Question: Once upon a time my debugger hit the breakpoint on Log.d:
'''
@Override
public void onDataChanged(DataTypeChanged dataType) {
if (!isDetached()) {
if(getActivity()==null){
Log.d(CommonConstants.DEBUG_TAG, "Yes, it is null.");
}
List<WeekViewCoreTask> tasks = DataProvider
.getWeekViewCoreTasks(getActivity().getApplicationContext());
mWeekView.setTasks(tasks);
}
}
'''

I thought this never could occur. How this could occur: getActivity() had returned null when isDetached() had returned false?
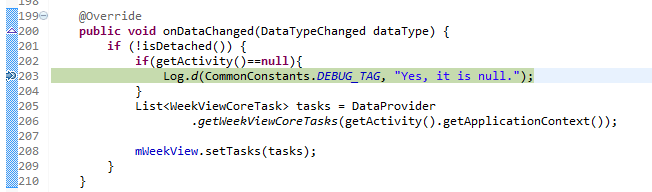
Answer: Not 100% sure on this, but according to the Android docs, <URL> will only return true if a 'Fragment' has been explicitly detached from its 'Activity'. There are several other reasons a 'Fragment''s parent Activity could be null, though. It might be best to instead call 'isAdded' to check if the 'Fragment' is currently attach to its 'Activity'